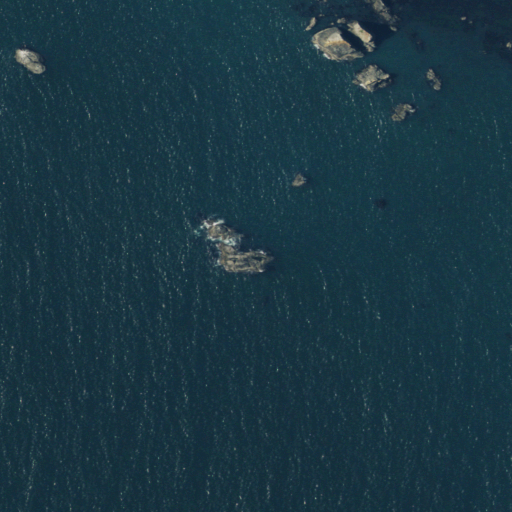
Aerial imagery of island in California named Camel Rock containing open water and herbaceous wetlands